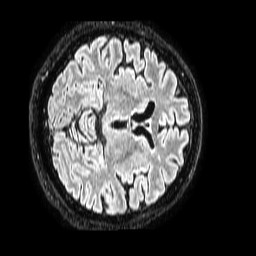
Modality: FLAIR
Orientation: axial
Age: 55
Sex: male
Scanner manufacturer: philips
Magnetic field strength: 1.5 T
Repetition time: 4.8 s
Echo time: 0.3 s